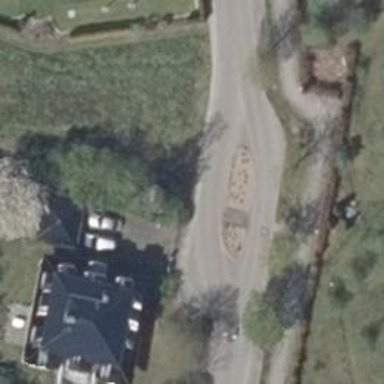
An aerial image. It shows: Traffic calming island.